Question: I have created a '.xib'-file to contain my modal view that's being presented on multiple pages. This view is being instantiated by the 'FavoritesViewController', which in turn is being instantiated when pressing a button on the different pages.
I'd like to create an action for the button and link it to the FavoritesViewController. The .xib-file in this case is only a View, not a View Controller, which is in my understanding the reason that this cannot be done.
I've tried linking the button to an action I've already created, but it doesn't want to establish a connection to the code.
How can this be achieved?

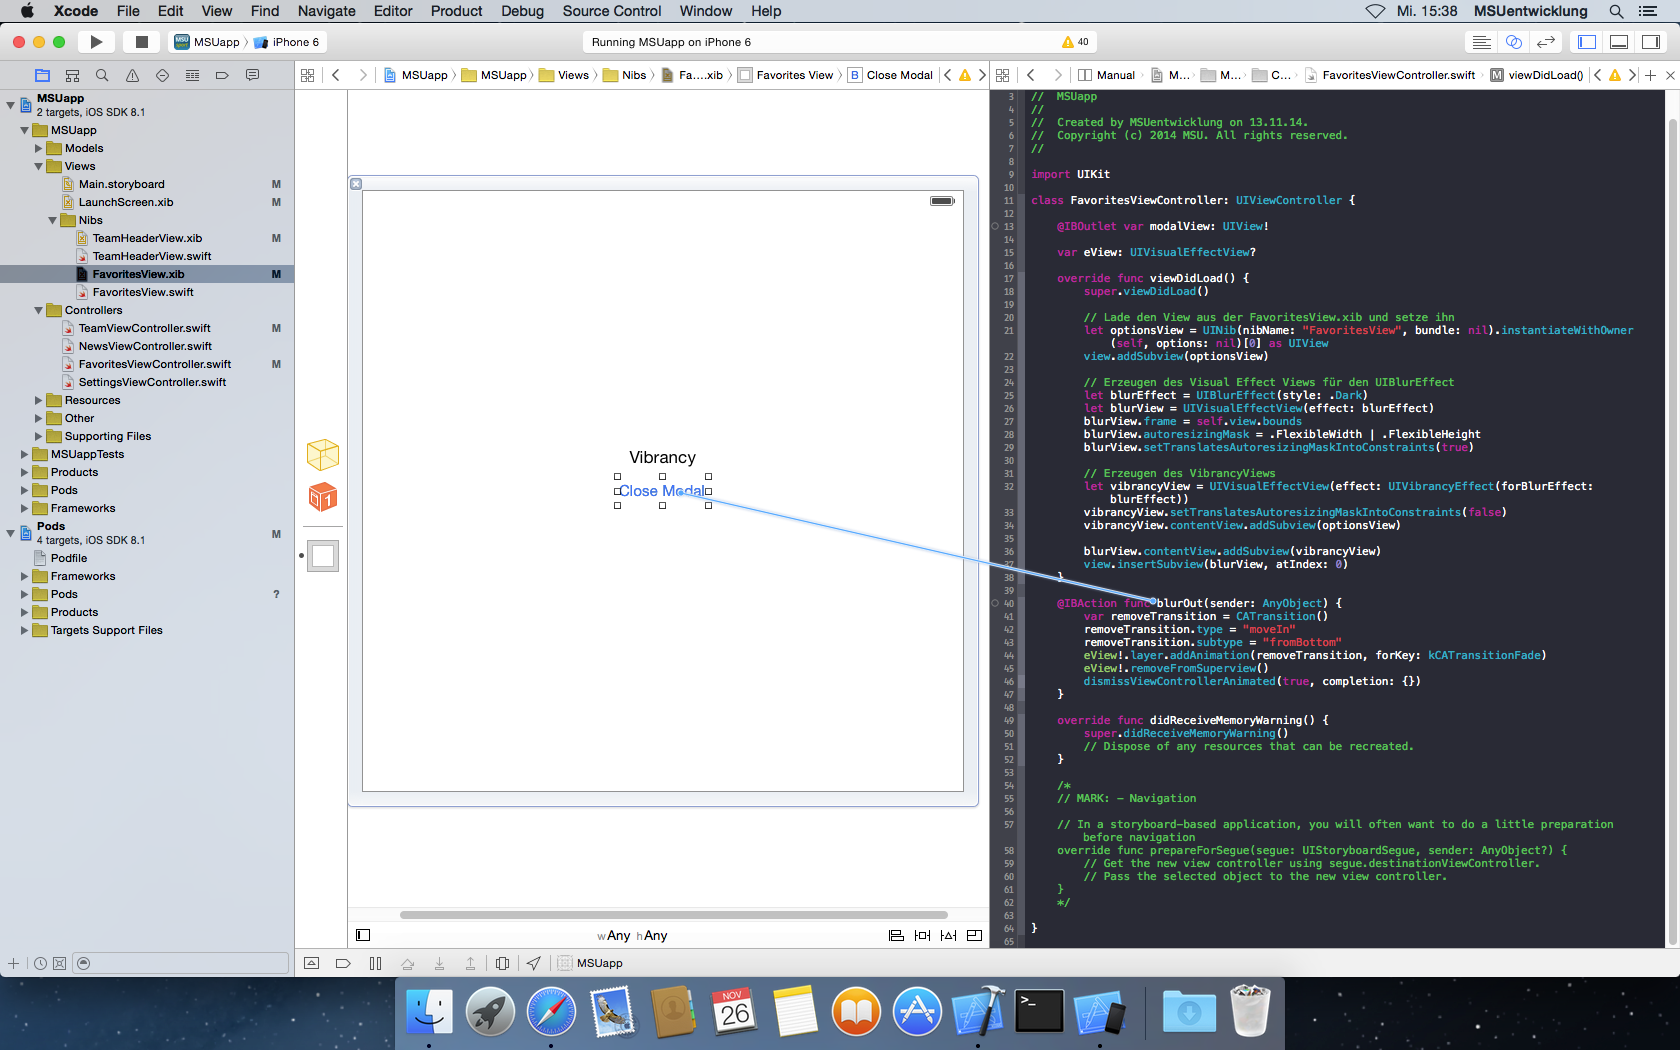
Answer: I've solved it now by using delegates, as suggested by BenjG37 and bpolat. Thanks!
My 'FavoritesView.xib' is linked to 'FavoritesView.swift'. This contains the code of the view and defines the protocol for the delegate. I've linked a -button's action to the view and call the delegated 'exitFromBlur' method.
'''
// FavoritesView.swift
protocol FavoritesViewDelegate {
func exitFromBlur()
}
class FavoritesView: UIView {
var delegate: FavoritesViewDelegate?
@IBAction func exitBlur(sender: AnyObject) {
delegate?.exitFromBlur()
}
}
'''
This is the view controller, which gets instantiated by any of the other views of my storyboard when clicking a button. I now implement the protocol and its method 'exitFromBlur'. It also tells the view it's now its delegate.
'''
// FavoritesViewController.swift
class FavoritesViewController: UIViewController, FavoritesViewDelegate {
override func viewDidLoad() {
super.viewDidLoad()
let subView = UINib(nibName: "FavoritesView", bundle: nil).instantiateWithOwner(self, options: nil)[0] as FavoritesView
subView.delegate = self
}
func exitFromBlur() {
println("It works!")
}
}
'''